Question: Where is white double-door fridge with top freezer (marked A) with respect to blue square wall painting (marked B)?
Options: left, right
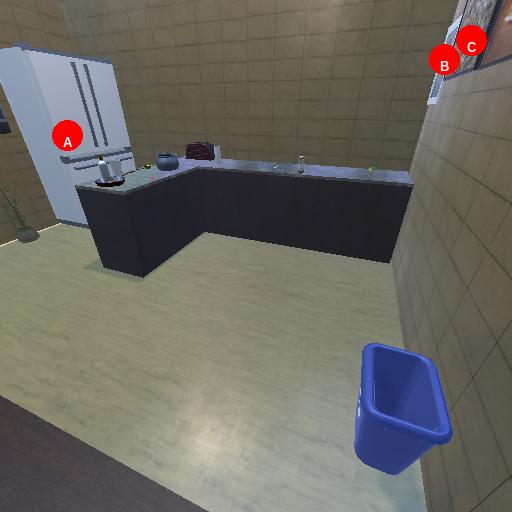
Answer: left